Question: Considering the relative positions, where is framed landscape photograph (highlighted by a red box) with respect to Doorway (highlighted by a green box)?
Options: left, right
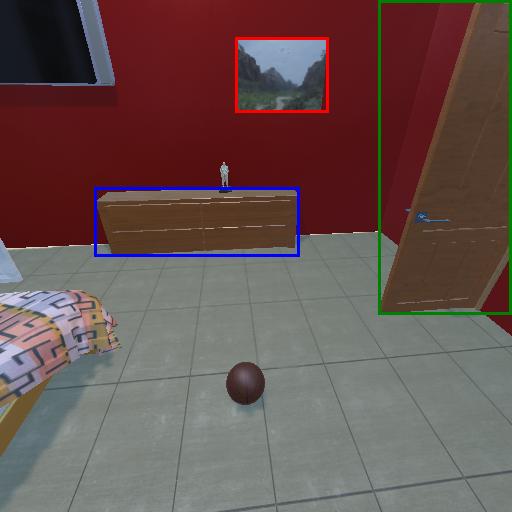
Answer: left